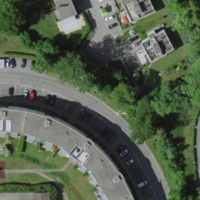
EUNIS habitat code: 55
Species observed at this site:
Prunus padus